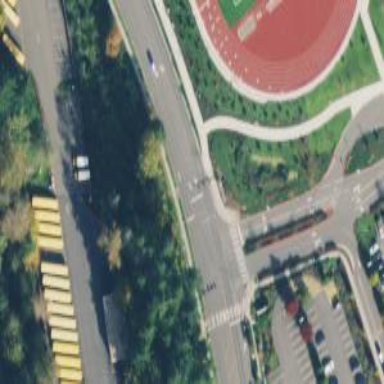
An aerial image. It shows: Solid stop line on the road.